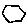
Label: hexagon